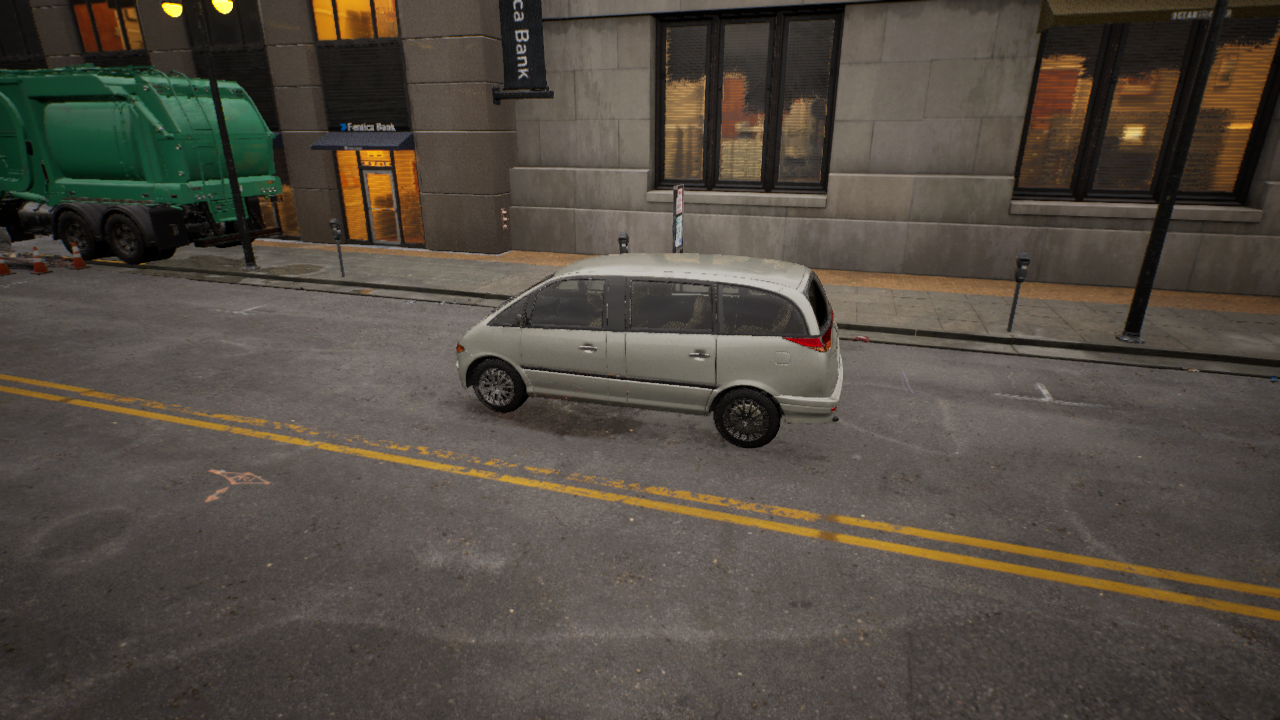
Venue: downtown
Lighting: golden hour
Vehicle rig: minivan